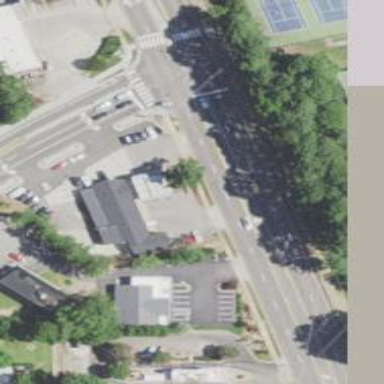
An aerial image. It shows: Retail area.